Question: maybe a stupid question here but my html skills are faded now.. :)
I am creating a KML file with a button click and all the code for the KML tags is there. What I need is using more than one tags. It will be hardcoded in the beginning of the KML. The KML should look something like this:

So this code is generated from the C# code behind. So the question is how to get
'''
<Style id= "randomColorIcon">
'''
and then close the tag properly like /Style without having the id part?
In the C# code I had something like this but I just found that it doesn't read the other Style id tags
'''
kml.WriteStartElement("Style");
kml.WriteElementString("id", "randomColorIcon"); //not suitable for more than one Style tags
kml.WriteStartElement("IconStyle");
kml.WriteStartElement("Icon");
kml.WriteElementString("href", "http://maps.google.com/mapfiles/kml/pal3/icon23.png");
kml.WriteEndElement(); //</Icon>
kml.WriteEndElement(); //</IconStyle> ??
kml.WriteEndElement(); //</Style>
'''
Thanks in advance :)
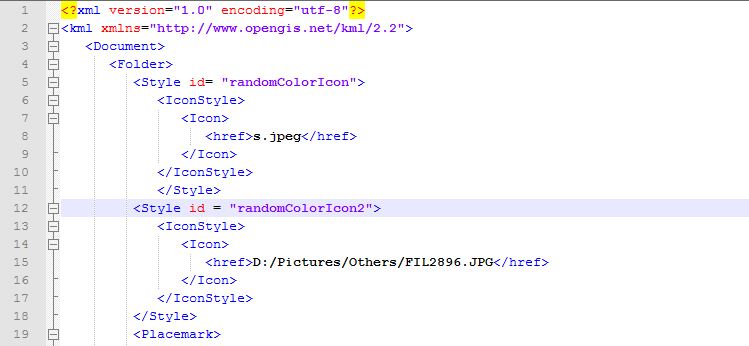
Answer: You'll need WriteAttributeString.